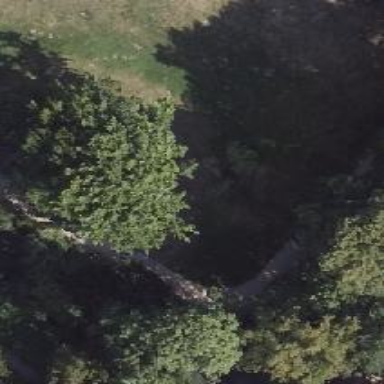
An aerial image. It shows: Broadleaved deciduous tree located in park.